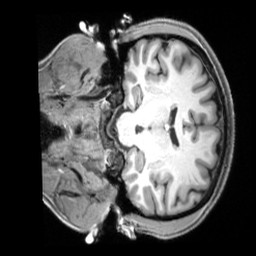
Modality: T1w
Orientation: coronal
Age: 29
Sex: female
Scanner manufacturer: siemens
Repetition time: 2.3 s
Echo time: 0.00229 s